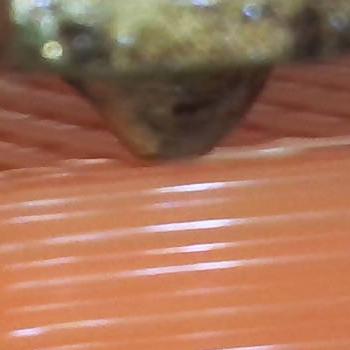
Flow rate: 33%